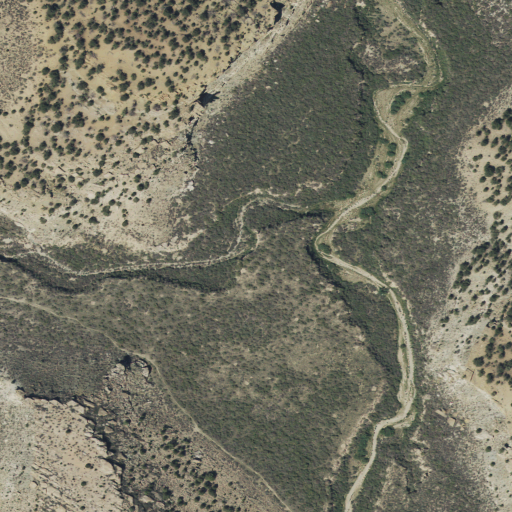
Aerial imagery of valley in Utah named Indian Ridge Canyon containing shrub, evergreen forest, and woody wetlands